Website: home-depot
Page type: cart
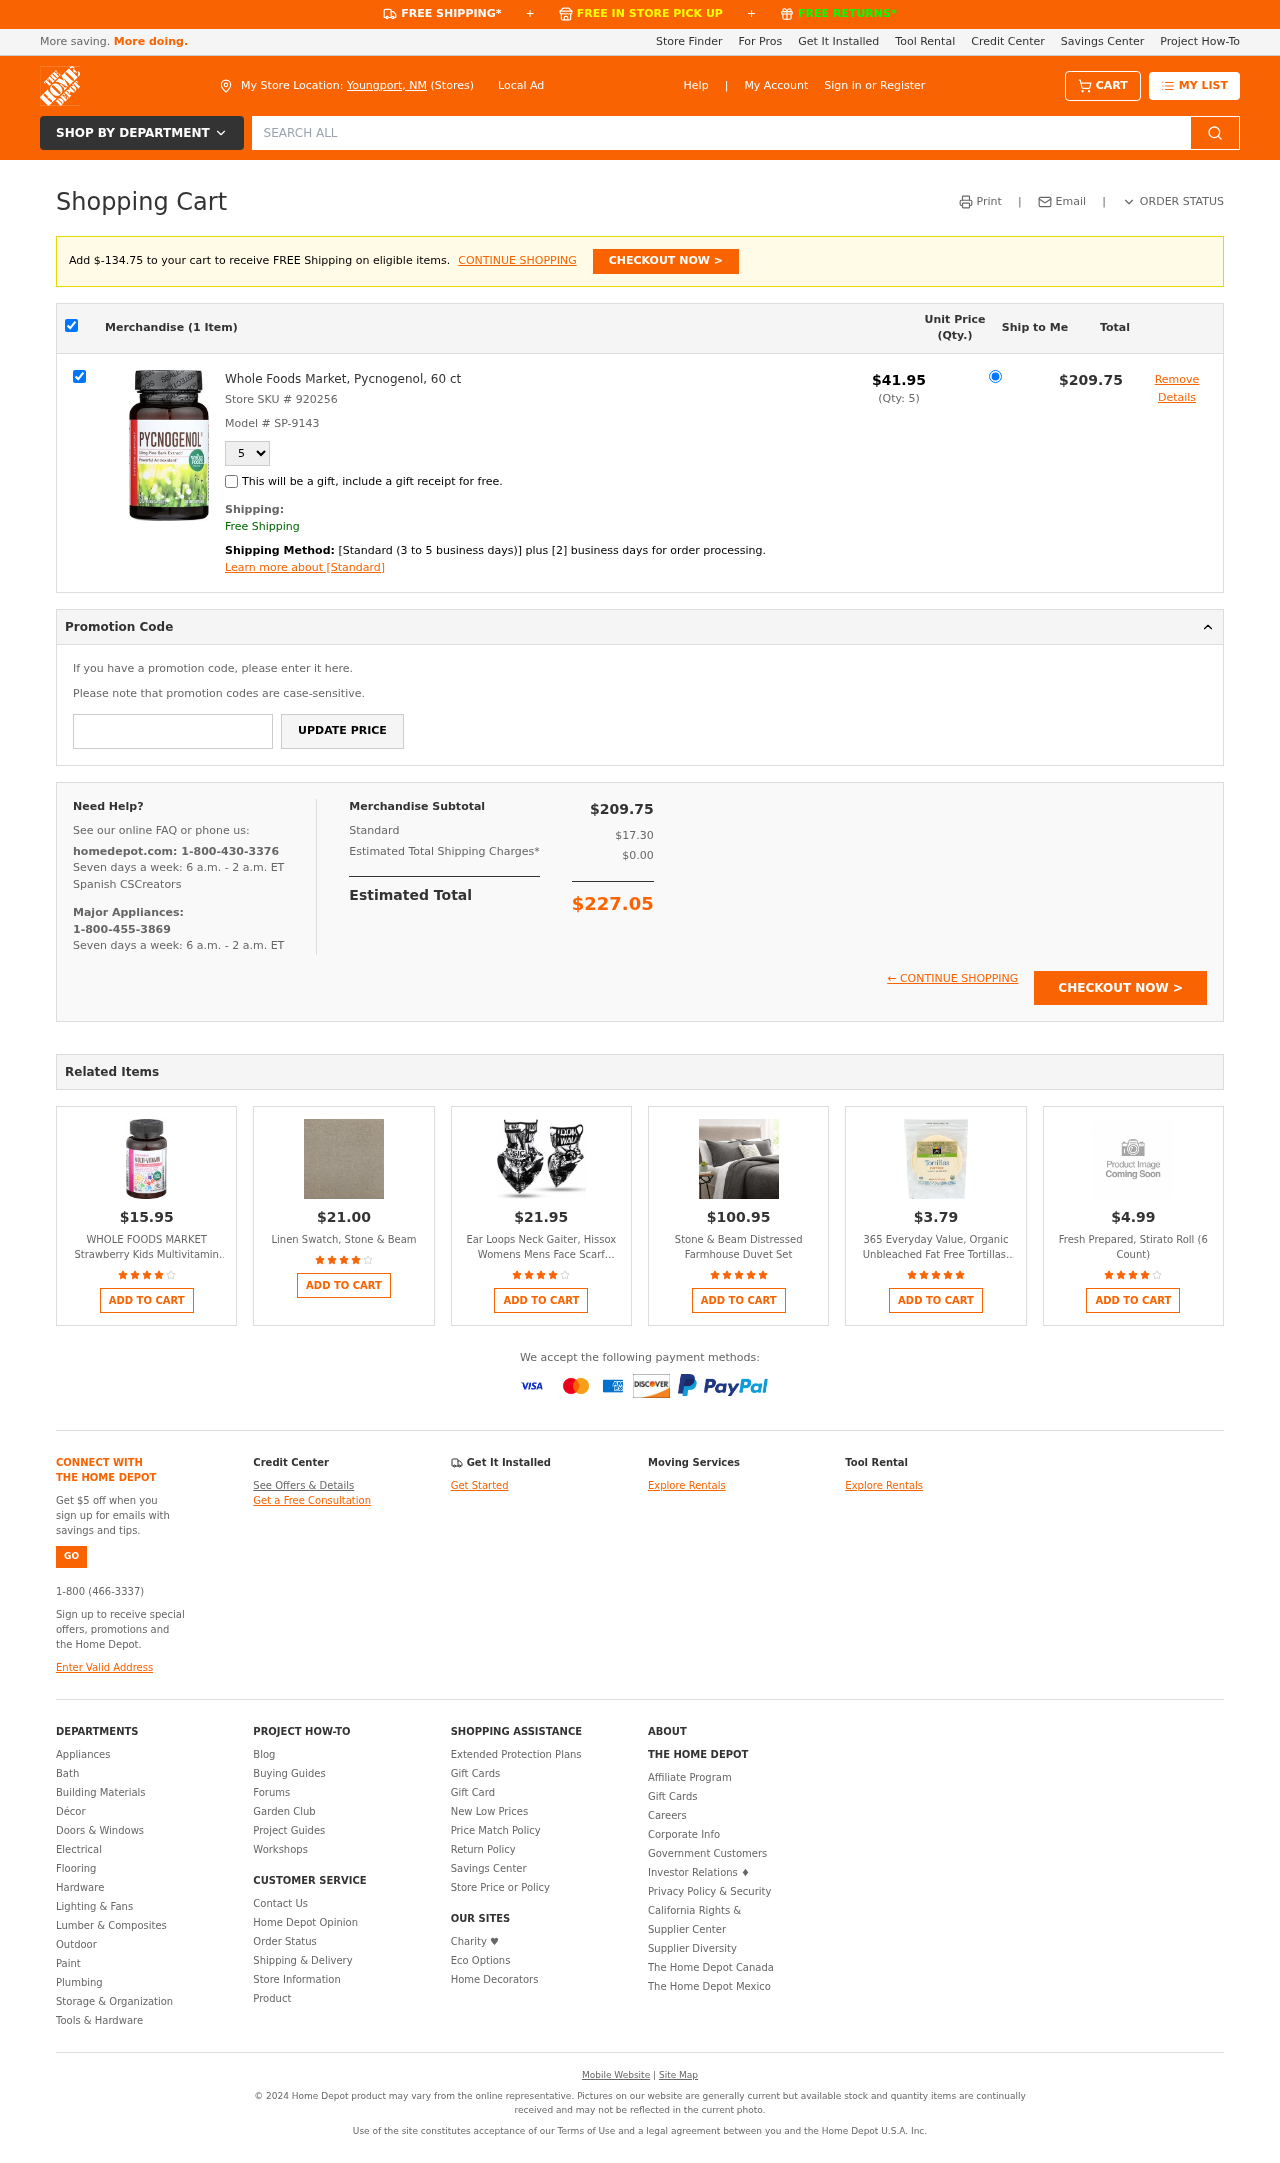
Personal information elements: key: PII_CITY_STATE
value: Youngport, NM
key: PII_PROMO_CODE
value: EXTRA00
Product elements: key: PRODUCT1_NAME
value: Whole Foods Market, Pycnogenol, 60 ct
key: PRODUCT1_PRICE
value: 41.95
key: PRODUCT1_QUANTITY
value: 5
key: PRODUCT2_NAME
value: WHOLE FOODS MARKET Strawberry Kids Multivitamin Tablets, 90 CT
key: PRODUCT2_PRICE
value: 15.95
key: PRODUCT2_RATING
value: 3.7
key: PRODUCT3_NAME
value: Linen Swatch, Stone & Beam
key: PRODUCT3_PRICE
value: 21
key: PRODUCT3_RATING
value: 4.1
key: PRODUCT4_NAME
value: Ear Loops Neck Gaiter, Hissox Womens Mens Face Scarf Shield Bandana Ear Loops Dust UV Balaclava Outd
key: PRODUCT4_PRICE
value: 21.95
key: PRODUCT4_RATING
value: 3.9
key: PRODUCT5_NAME
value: Stone & Beam Distressed Farmhouse Duvet Set
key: PRODUCT5_PRICE
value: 100.95
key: PRODUCT5_RATING
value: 4.8
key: PRODUCT6_NAME
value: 365 Everyday Value, Organic Unbleached Fat Free Tortillas, 6 ct
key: PRODUCT6_PRICE
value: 3.79
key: PRODUCT6_RATING
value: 4.5
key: PRODUCT7_NAME
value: Fresh Prepared, Stirato Roll (6 Count)
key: PRODUCT7_PRICE
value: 4.99
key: PRODUCT7_RATING
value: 3.8
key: PRODUCT1_SKU
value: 920256
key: PRODUCT1_MODEL
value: SP-9143
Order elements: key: AMOUNT_TO_FREE_SHIPPING
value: $-134.75
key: ORDER_NUM_ITEMS
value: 1
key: ORDER_SUBTOTAL
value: $209.75
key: ORDER_TAX
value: $17.30
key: ORDER_SHIPPING_COST
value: $0.00
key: ORDER_TOTAL
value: $227.05
Search elements: key: HEADER_SEARCH
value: SEARCH ALL